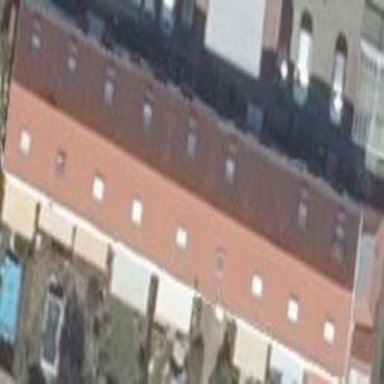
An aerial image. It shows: Terrace building.